Question: Now i done the ADD /Remove Elements
How to add/remove elements dynamically, pease find the image attachment, which shows the better understand,
category which populate records from database category table, and when user select the particular category than sub category will populate from datbase sub category table,
am looking one jquery or some open which do this same work,
refer some good plugins,
How to add the element when i click the ADD Elment, please chekc my code below
'''
<!DOCTYPE html PUBLIC "-//W3C//DTD XHTML 1.0 Transitional//EN" "http://www.w3.org/TR/xhtml1/DTD/xhtml1-transitional.dtd">
<html xmlns="http://www.w3.org/1999/xhtml">
<head>
<meta http-equiv="Content-Type" content="text/html; charset=iso-8859-1" />
<title>Untitled Document</title>
<script type="text/javascript" src="jquery-1.3.2.min.js"></script>
<script type="text/javascript" >
$(document).ready(function(){
var hdn_add_element_cnt = $("#hdn_add_element_cnt").val();
hdn_add_element_cnt = parseInt(hdn_add_element_cnt);
var app_str = "<div id=element_"+hdn_add_element_cnt+">New Element "+hdn_add_element_cnt+" <a href="#" onclick="delete_element("+hdn_add_element_cnt+")">Delete</a></div>";
$('#element_area').append(app_str);
$("#add_element").click(function(){
var hdn_add_element_cnt = $("#hdn_add_element_cnt").val();
hdn_add_element_cnt = parseInt(hdn_add_element_cnt);
hdn_add_element_cnt = hdn_add_element_cnt+1;
var app_str = "<div id=element_"+hdn_add_element_cnt+">New Element "+hdn_add_element_cnt+" <a href="#" onclick="delete_element("+hdn_add_element_cnt+")">Delete</a></div>";
$('#element_area').fadeIn(10000).append(app_str);
//Increment Elemenet ID Count +1
document.getElementById("hdn_add_element_cnt").value = hdn_add_element_cnt;
})
})
function delete_element(element_id_no){
var get_element_hidden_cnt = $("#hdn_add_element_cnt").val();
$("#element_"+element_id_no).fadeOut(100).remove();
}
</script>
</head>
<body>
<div style="width:500px; height:200px; background-color:#FF0000;">
<div id="add_element" style="width:400px; height:75px;">
ADD Element
</div>
<div id="element_area">
</div>
</div>
<input type="hidden" id="hdn_add_element_cnt" value="1" />
</body>
</html>
'''
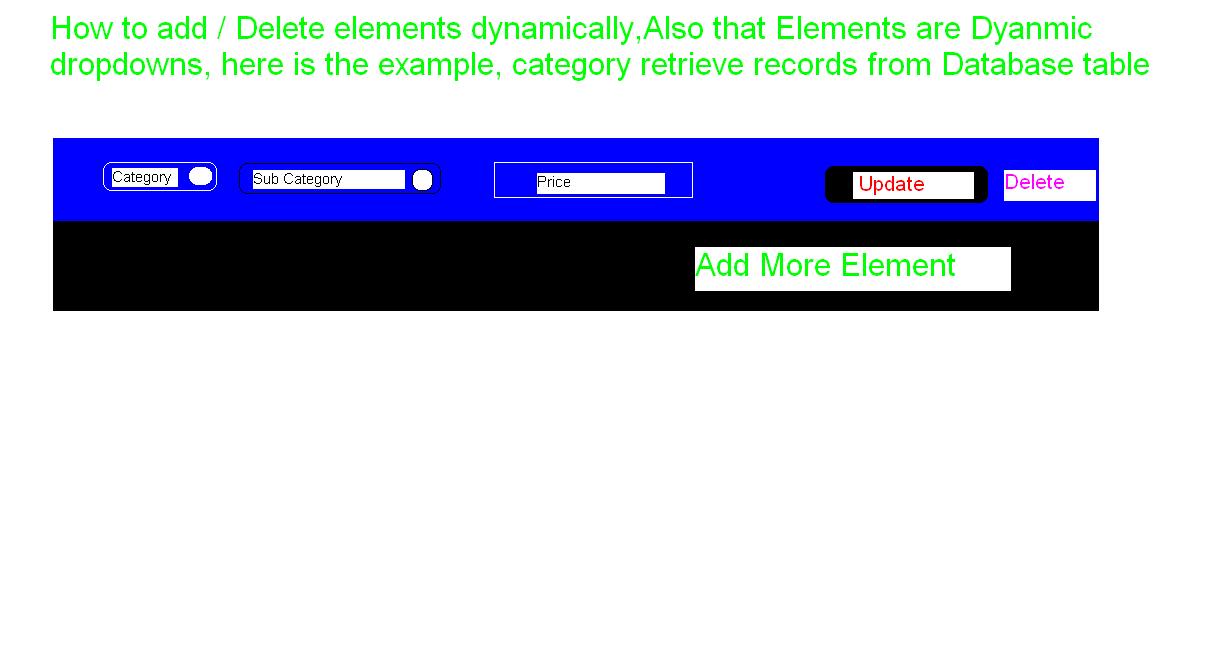
Answer: jQuery doesn't need plugins to do this. Standard functions work well:
<URL> adds elements, so to add a '<div>' to the '<body>', just do this:
'''
$('body').append('<div id="foobar">This is my text</div>');
'''
---
<URL> similarly removes elements, so to remove that '<div>' that you added, just do this:
'''
$('#foobar').remove();
'''
---
<URL>' is for adding content elements:
'''
$('#foobar').text('Hello');
$('#foobar').html('<h1 class="foo">Hello</h1>');
'''
---
Your question is vague, so I'm not sure what else to say.